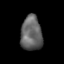
Tissue: lung
Cell type: T cells
Senescence score: 0.1829
Nuclear area (px): 728
Mean DAPI intensity: 99.806